Field crop: maize
Growth stage: 2
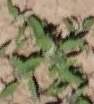
Species: atriplex